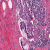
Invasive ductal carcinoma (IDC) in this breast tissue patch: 0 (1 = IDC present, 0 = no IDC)